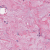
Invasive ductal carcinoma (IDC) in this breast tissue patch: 1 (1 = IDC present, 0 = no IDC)